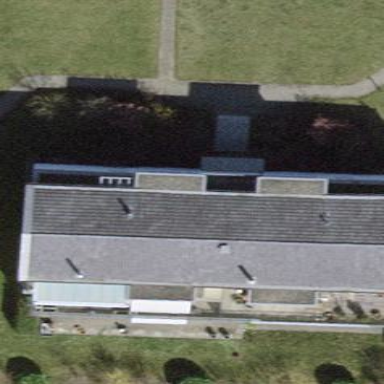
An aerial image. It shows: Building with tiled roof.